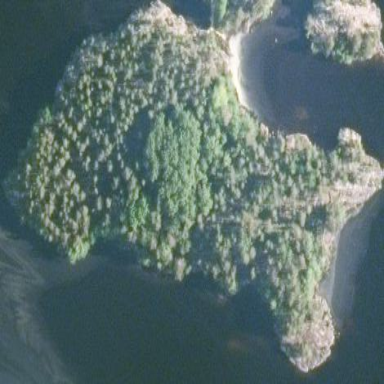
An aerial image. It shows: Islet covered with woodland.